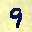
Label: 9